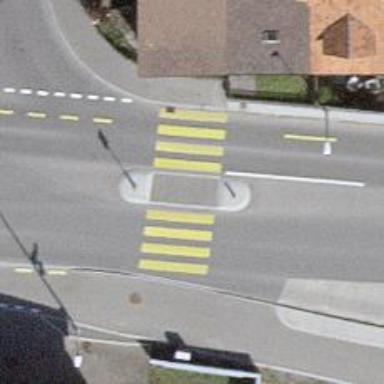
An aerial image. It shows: Uncontrolled zebra crossing with pedestrian island.